A scalogram of one vibration snapshot from a rotating bearing is shown, computed with a continuous wavelet transform. Classify the bearing condition as one of: normal, inner_race, outer_race, ball.
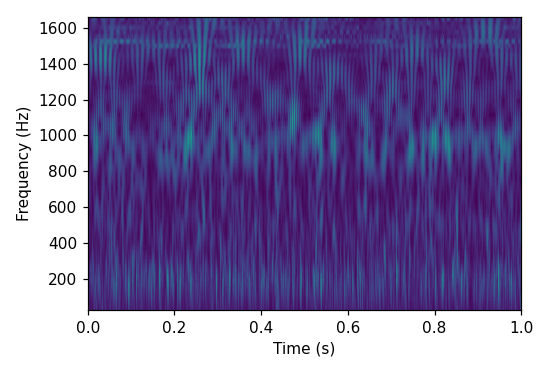
Answer: inner_race